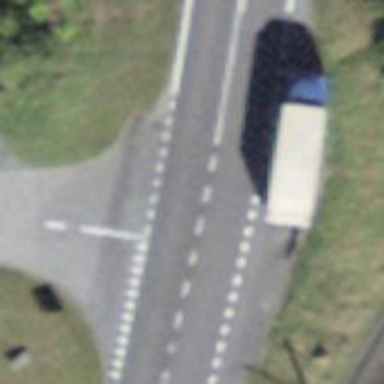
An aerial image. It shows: Road with "give way" sign.